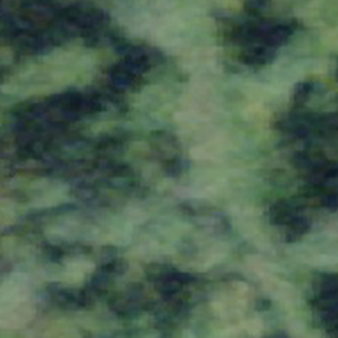
Label: other